Question: I have a 'div' that contains three images, which are more or less 31% wide. The idea is to provide padding in-between. The last image should have no right padding, so that the three together are as wide as a larger image above.
Like so...

How can I specify a variant (selector or otherwise) class that simply knows that the image is in this last position? Any ideas, maybe using siblings, etc.
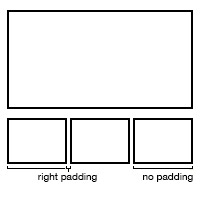
Answer: You can use the <URL> pseudo class.
'''
.container_class > img:last-of-type {
padding-right: 0;
}
'''
P.S - Aren't you spacing elements from each other with instead of ?